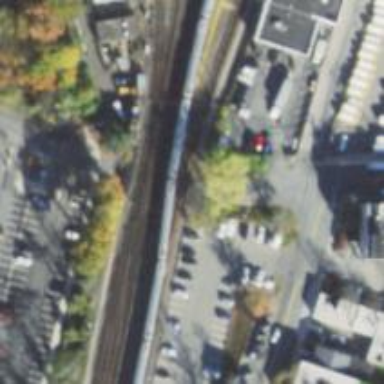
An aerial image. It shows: Electrified rail service yard.